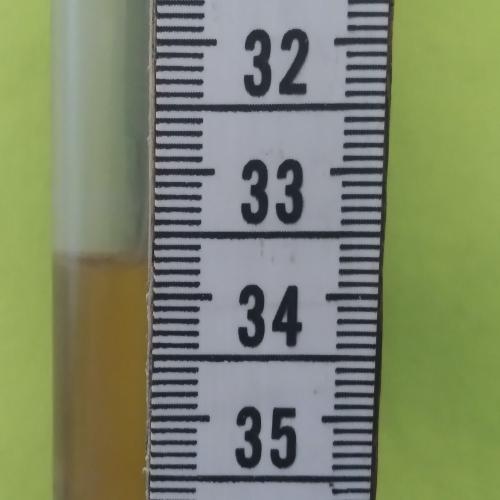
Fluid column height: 33.7 cm